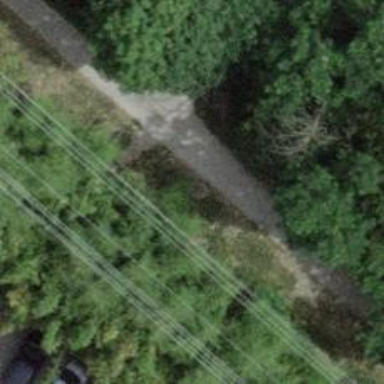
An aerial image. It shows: Road with steps.